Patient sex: M
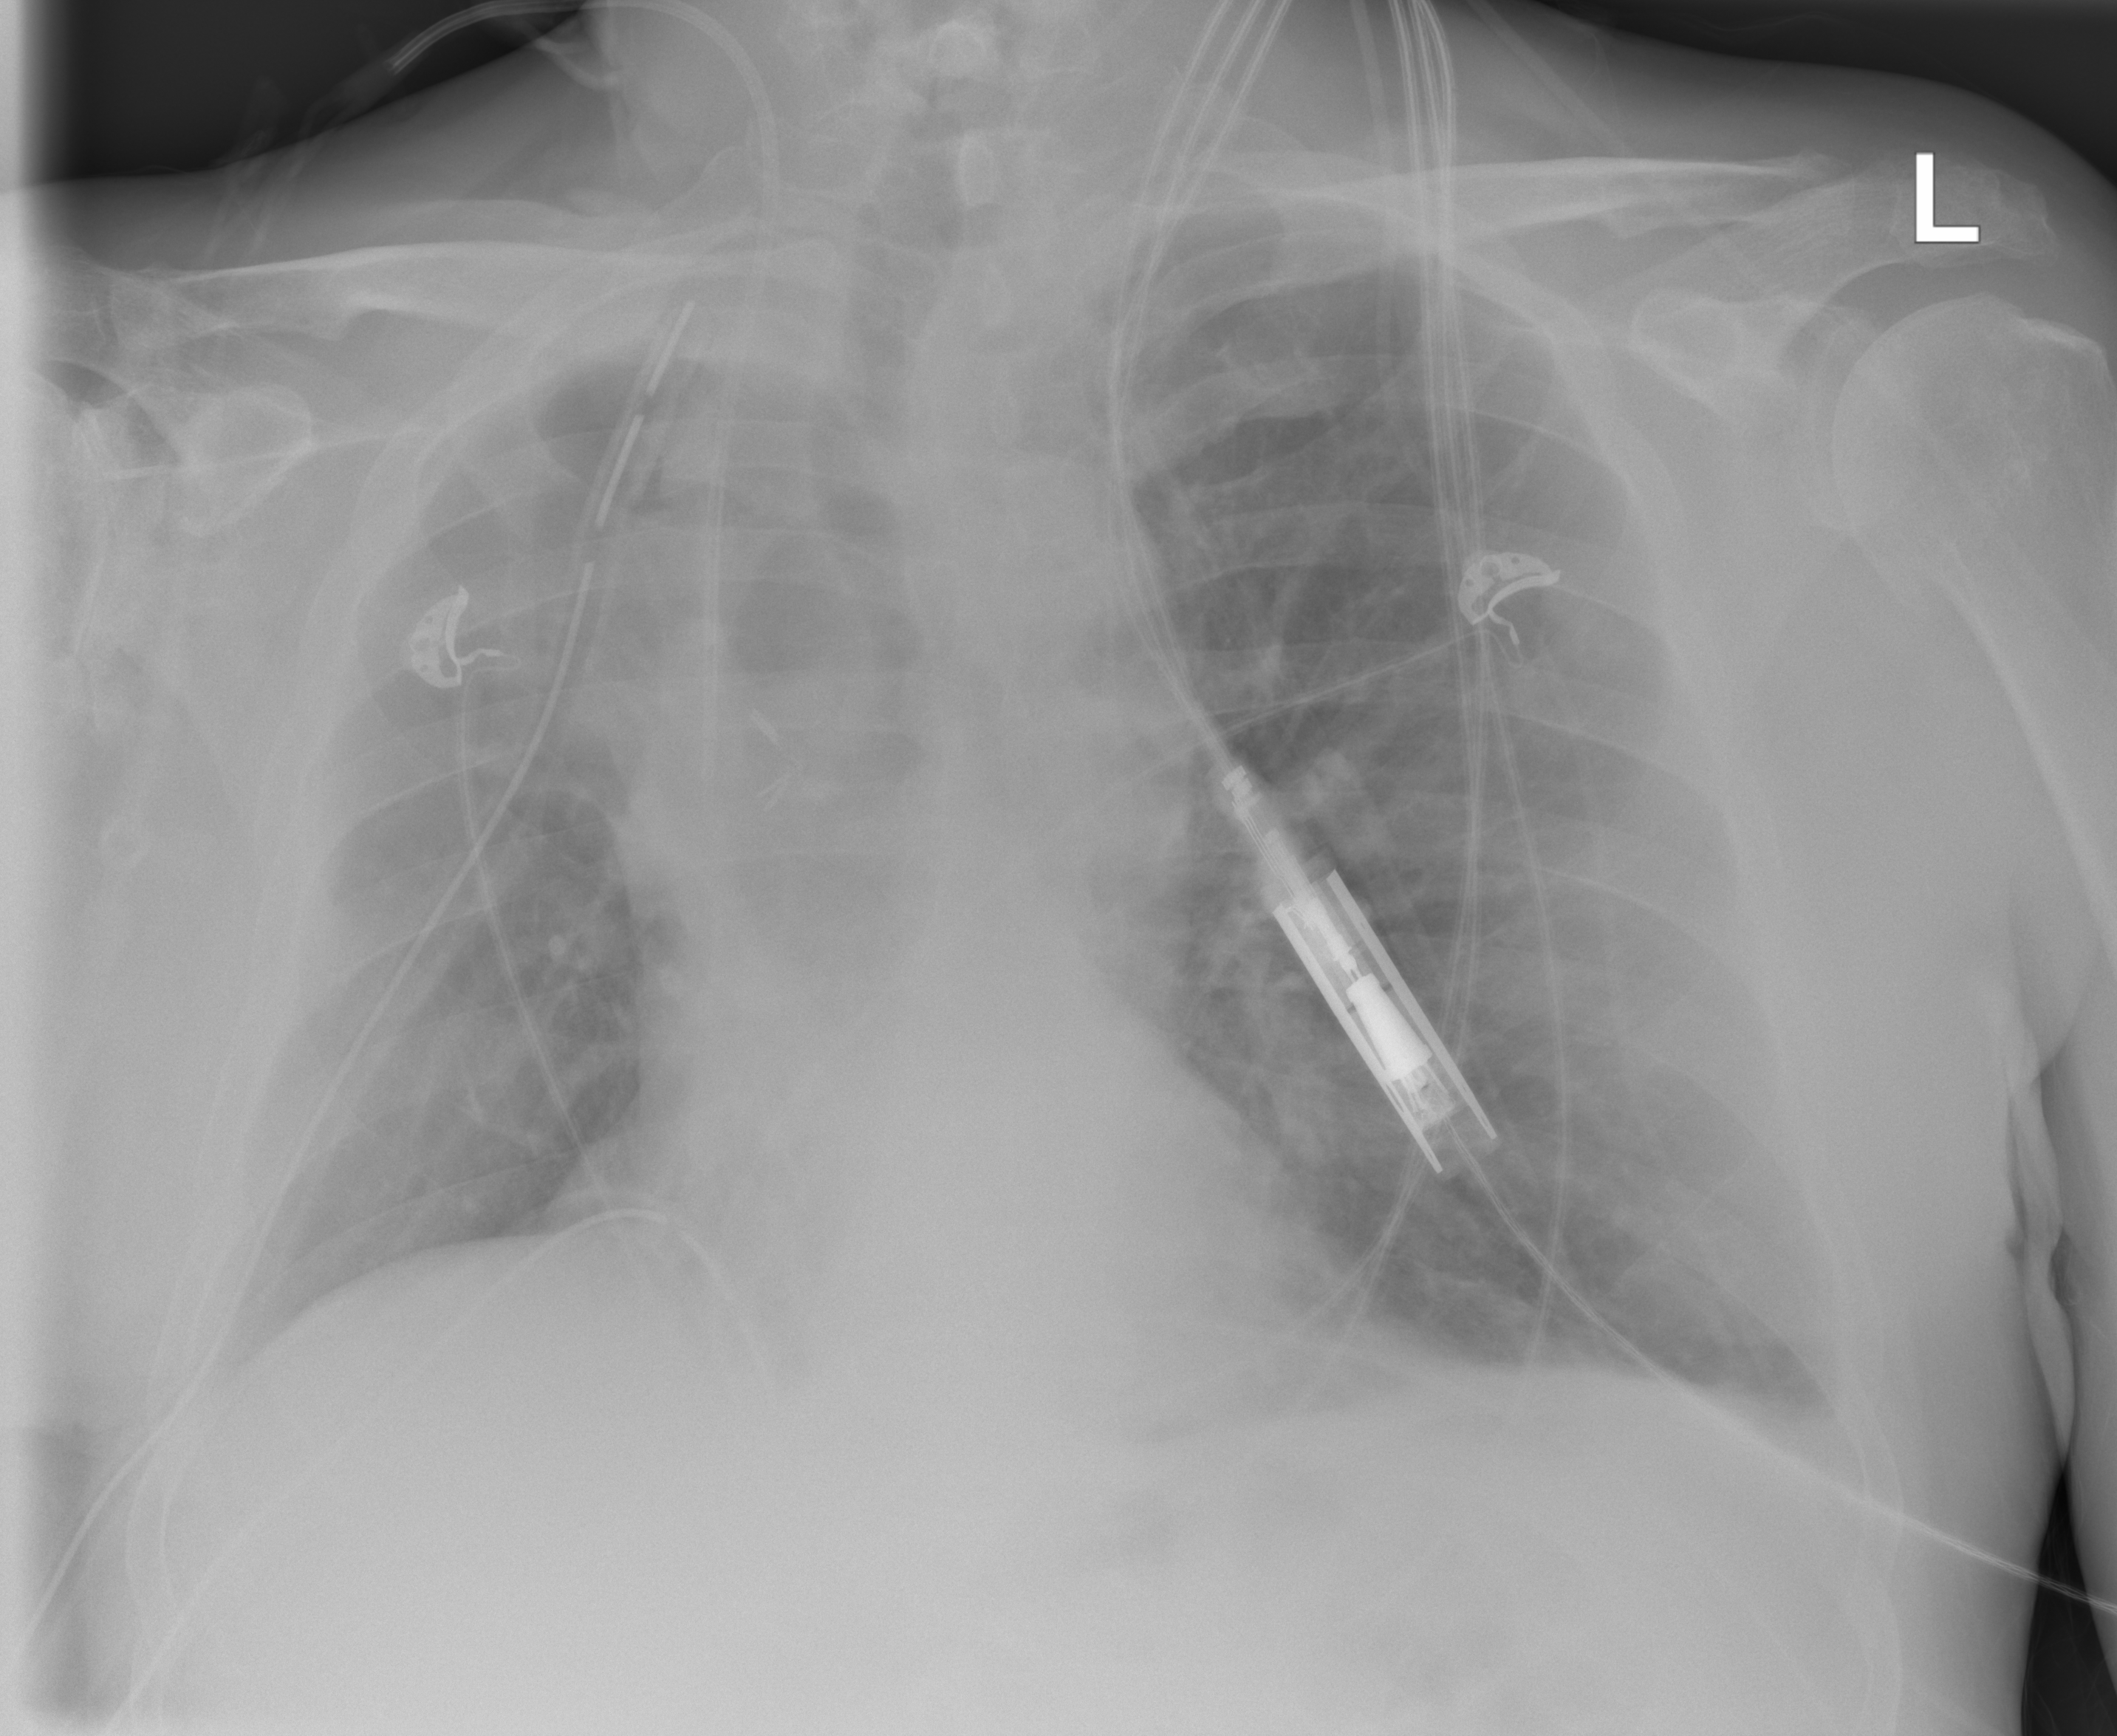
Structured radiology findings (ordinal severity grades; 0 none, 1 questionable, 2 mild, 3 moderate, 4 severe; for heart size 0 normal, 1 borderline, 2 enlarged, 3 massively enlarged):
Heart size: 0
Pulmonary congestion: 0
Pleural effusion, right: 0
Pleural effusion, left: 2
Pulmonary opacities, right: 0
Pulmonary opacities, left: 0
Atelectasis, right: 0
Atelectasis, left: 0